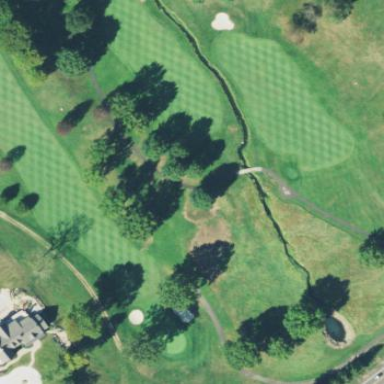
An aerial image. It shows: Golf course feature - water hazard.